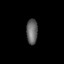
Tissue: lung
Cell type: Smooth muscle cells
Senescence score: 0.5406
Nuclear area (px): 280
Mean DAPI intensity: 100.829